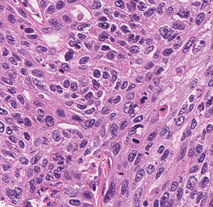
Tumor epithelial tissue: yes
Tumor-associated stroma tissue: no
Normal tissue: no